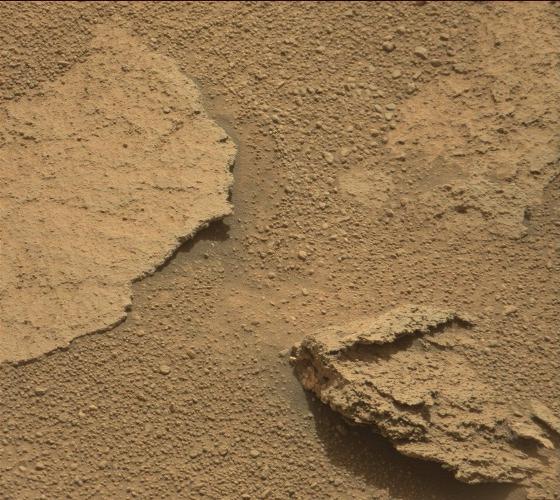
Terrain classes present: Bedrock, Gravel / Sand / Soil, Rock, Shadow